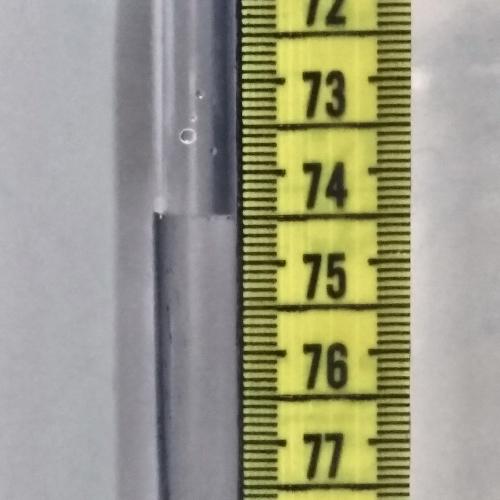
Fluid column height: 74.5 cm